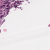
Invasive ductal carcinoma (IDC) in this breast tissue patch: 1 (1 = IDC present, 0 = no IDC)